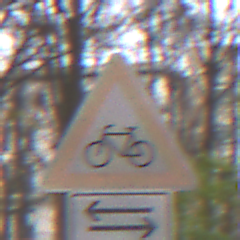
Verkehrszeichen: RadverkehrRechts
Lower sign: RichtungsangabeDurchPfeile7
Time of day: Midday
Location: Outdoor (Nature)
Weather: Overcast
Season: NotSpecified
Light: Natural